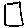
Label: square